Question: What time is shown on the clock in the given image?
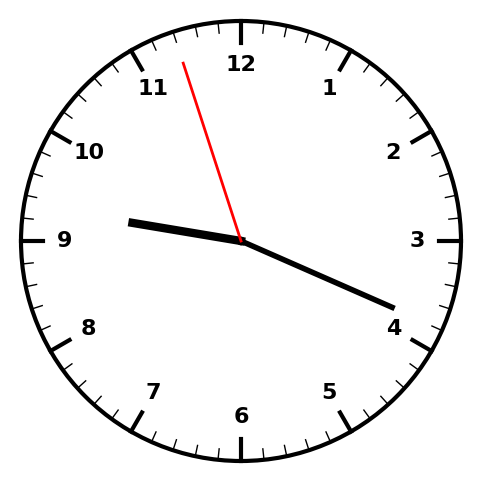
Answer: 09:18:57